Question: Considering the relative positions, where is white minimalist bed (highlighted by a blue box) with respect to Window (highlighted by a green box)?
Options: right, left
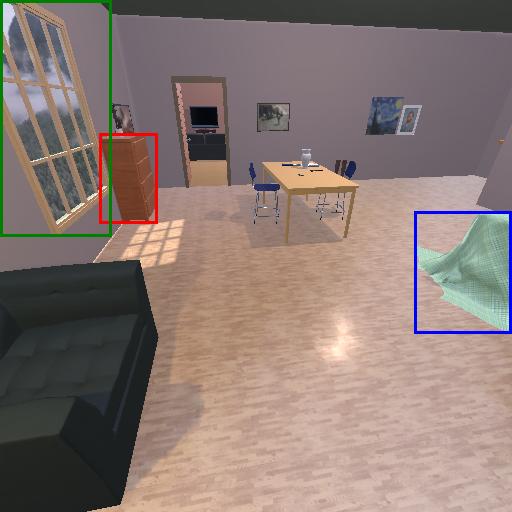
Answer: right